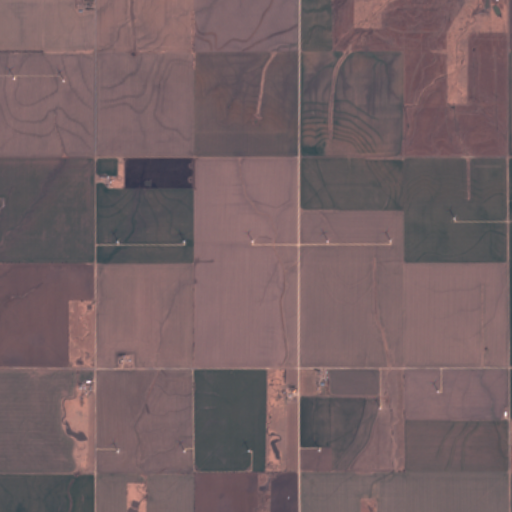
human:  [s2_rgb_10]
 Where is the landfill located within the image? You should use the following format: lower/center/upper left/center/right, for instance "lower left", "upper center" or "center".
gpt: There is no landfill in the image.